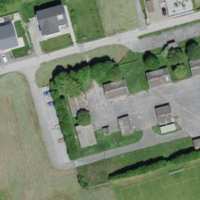
EUNIS habitat code: 54
Species observed at this site:
Prunus mahaleb